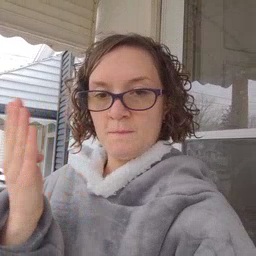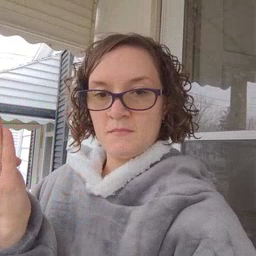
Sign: open